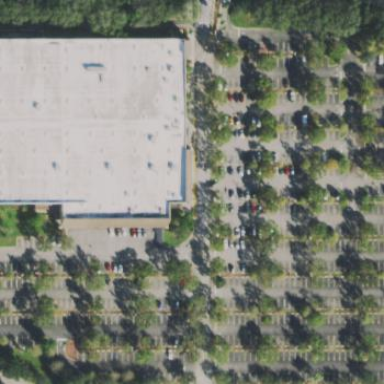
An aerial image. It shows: Parking area with surface.